Interaction volume radius: 5 \u00c5
Interaction volume height: 10 \u00c5
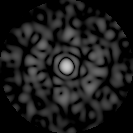
Disorder parameter: 0.8529